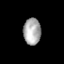
Tissue: lung
Cell type: Others
Senescence score: 0.2185
Nuclear area (px): 454
Mean DAPI intensity: 171.271